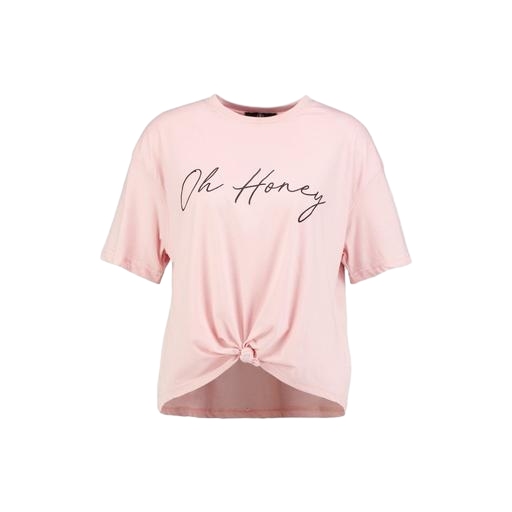
pink graphic t-shirt, suzy happy hour slogan tee, oh sunday t-shirt, white background